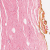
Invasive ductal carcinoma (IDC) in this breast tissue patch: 0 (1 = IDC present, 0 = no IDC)